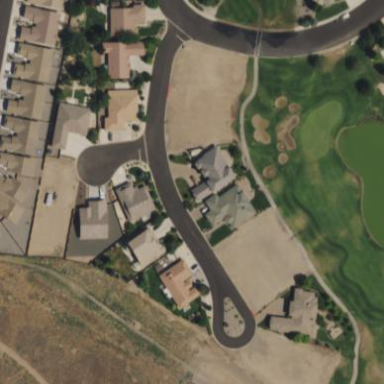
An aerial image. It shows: Residential area composed of single-family homes.